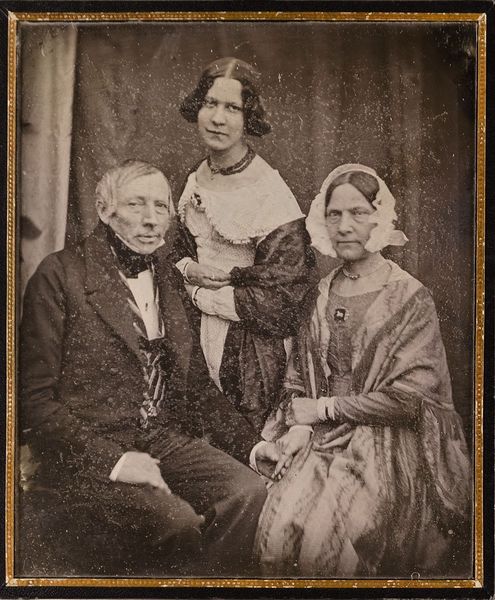
Titel: Johann Andreas Wilhelm von Bremen (1784-1852) mit seiner Frau Wilhelmine, geb. Schroeder, und ihrer Tochter Minna
Künstler: Carl Ferdinand Stelzner
Standort: Hamburg
Institution: Museum für Kunst und Gewerbe Hamburg
Schlagwörter: mann, frau, haube, gruppenportrait, portrait, figur, mutter, tochter, vater, kopfbedeckung, foto, fotografie, photographie, photo, lichtbild, daguerreotypie, bildwerke, angewandte und bildende kunst, hessische systematik, porträt, mädchen, porträtfotografie, porträtphotographie, hüftbild, gruppenporträt